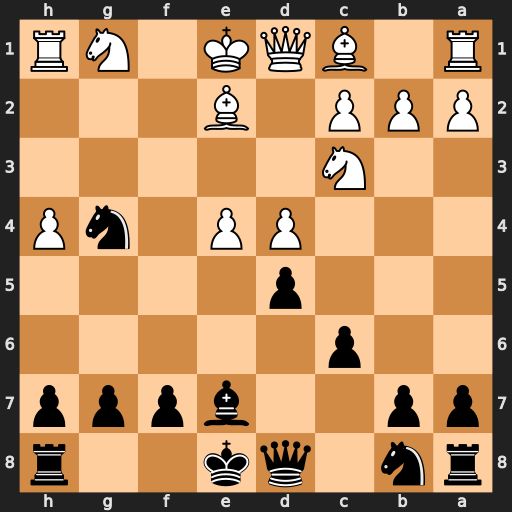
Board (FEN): rn1qk2r/pp2bppp/2p5/3p4/3PP1nP/2N5/PPP1B3/R1BQK1NR
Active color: b
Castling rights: KQkq
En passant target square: -
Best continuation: Bxh4+ Rxh4 Qxh4+